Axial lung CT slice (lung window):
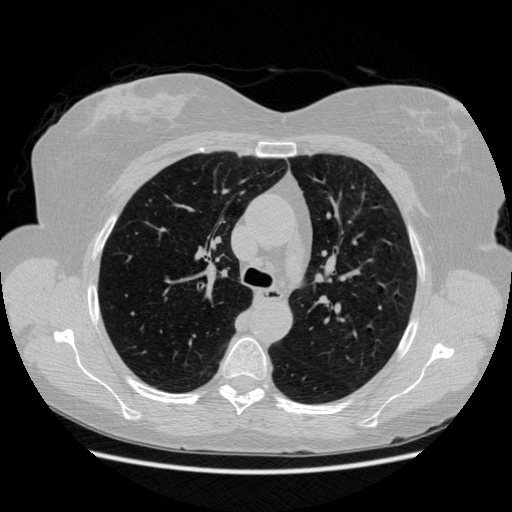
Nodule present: no